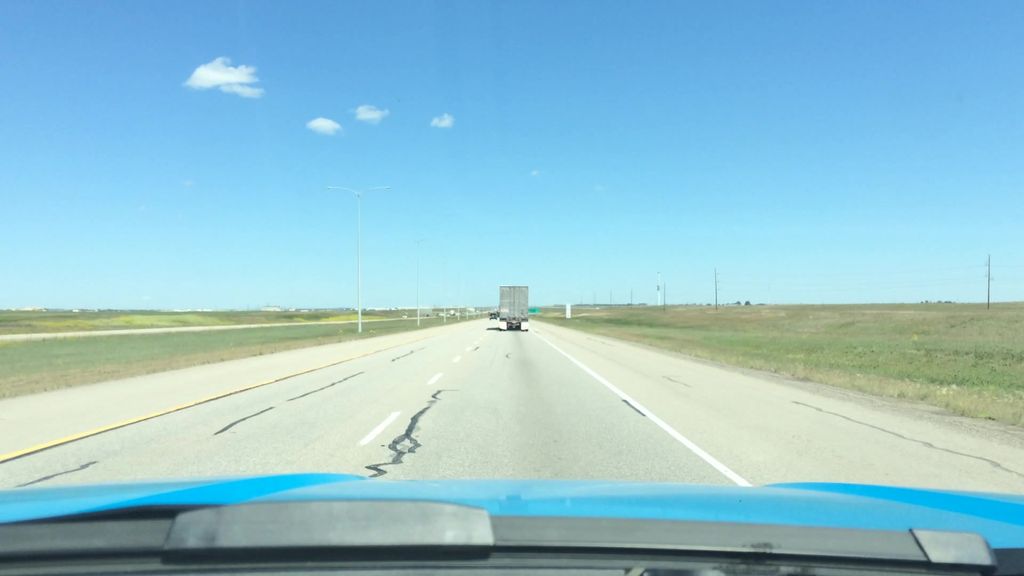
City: calgary